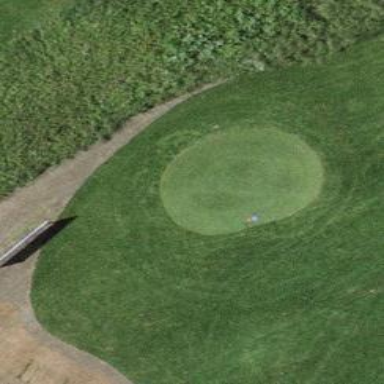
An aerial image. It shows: Golf tee on grassy land.